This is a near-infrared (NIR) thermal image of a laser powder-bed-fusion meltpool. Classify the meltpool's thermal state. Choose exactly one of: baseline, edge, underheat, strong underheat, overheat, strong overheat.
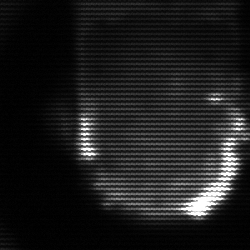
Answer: baseline